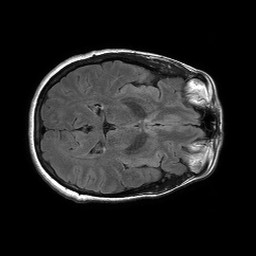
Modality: FLAIR
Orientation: axial
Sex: female
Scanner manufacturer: philips
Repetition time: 11 s
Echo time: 0.125 s